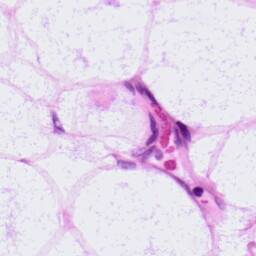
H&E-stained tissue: LymphNode